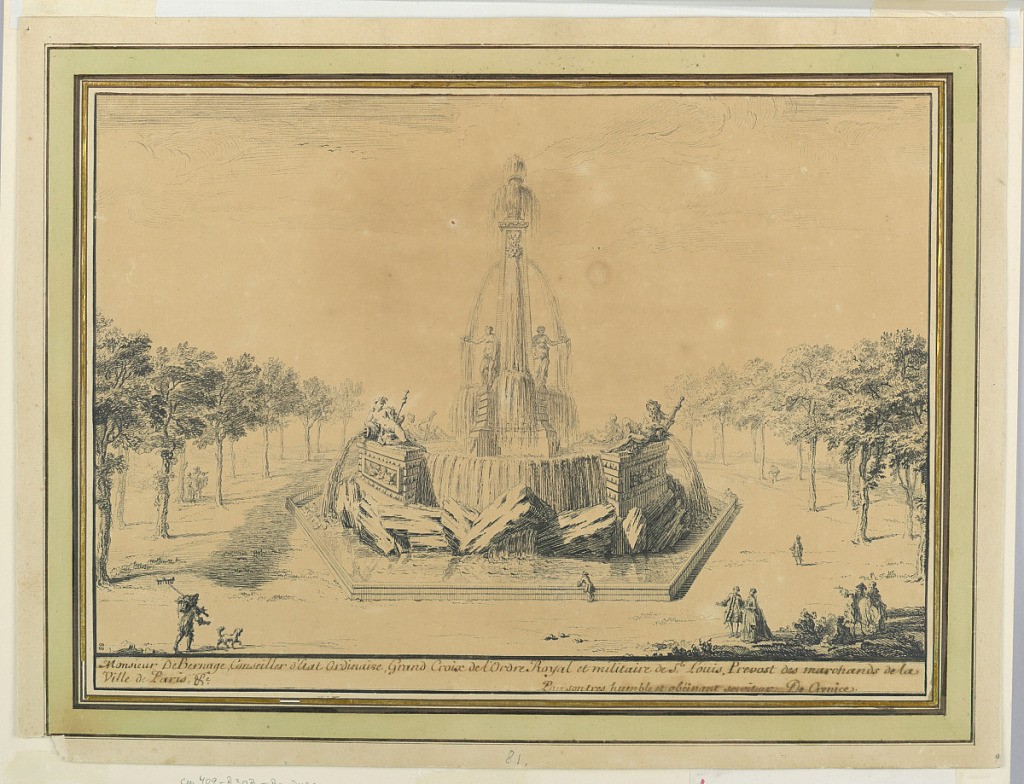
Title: Design for a Fountain in a Park
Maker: De Crenice, French
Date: ca. 1780
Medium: Pen and black ink on paper
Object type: Drawing
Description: Square with trees and figures represented out of scale with the gigantic fountain. It has a hexagonal basin. The water pours from an obelisk in the center and from the jars of pairs of stream gods and goddesses who crouch upon obliquely disposed pedestal rising from a circle of boulders.